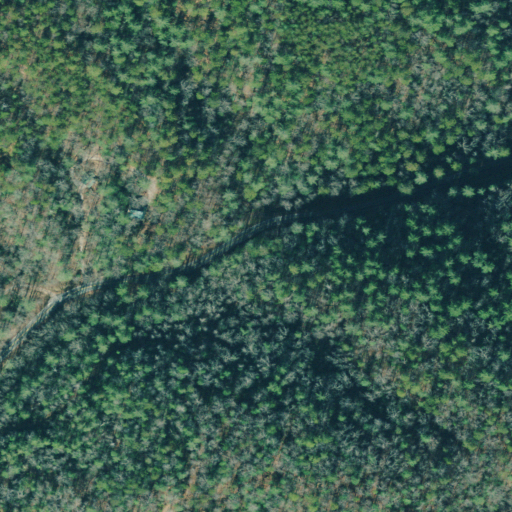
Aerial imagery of gap in Georgia named Goble Gap containing mixed forest, evergreen forest, open development, and deciduous forest